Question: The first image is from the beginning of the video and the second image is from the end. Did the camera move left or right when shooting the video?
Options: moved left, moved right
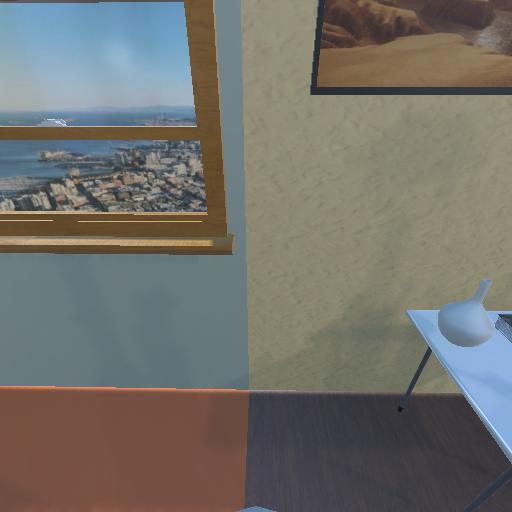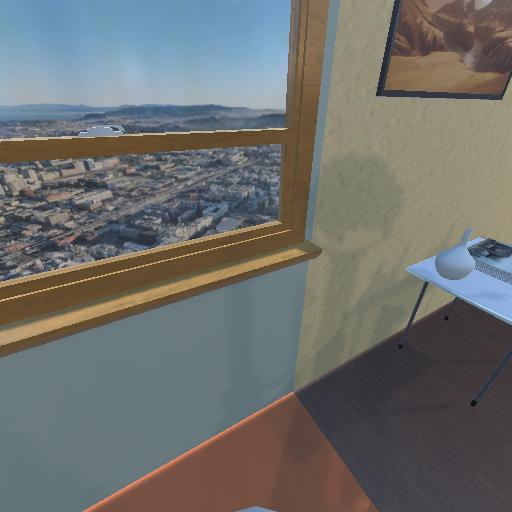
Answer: moved left